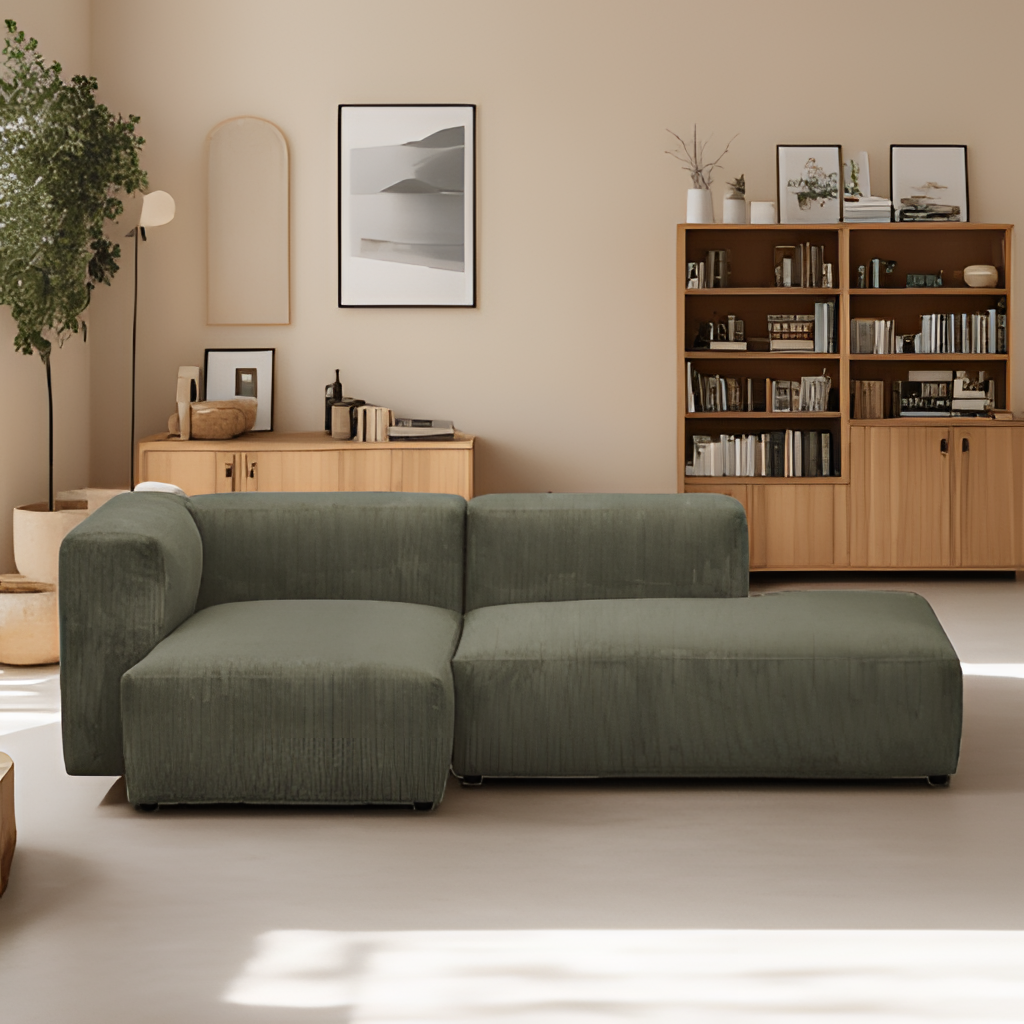
living room, fabric sectional sofa, modern, cream wood flooring, with plank pattern, paint wallpaper, with solid pattern